高一 · 立体几何学
如图, 已知三棱柱 $A B C-A_{1} B_{1} C_{1}$ 中, $E$ 是 $B C$ 的中点, $D$ 是 $A A_{1}$ 上的动点, 且 $\frac{A D}{D A_{1}}=m$, 若 $A E / /$ 平面 $D B_{1} C$,则 $m$ 的值为 $(\quad)$

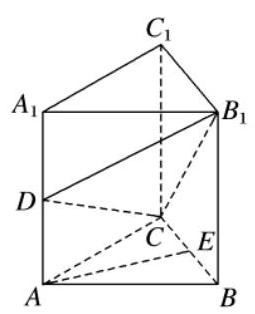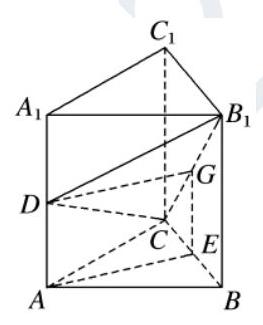
A. $\frac{1}{2}$
B. $1 \quad C \cdot \frac{3}{2}$
D. 2
答案: B
解析: , 取 $C B_{1}$ 的中点 $G$, 连接 $G E, D G$, 当 $m=1$ 时, $A D=G E=\frac{1}{2} B B_{1}$ 且 $A D / / G E, \therefore$ 四边形 $A D G E$为平行四边形, 则 $A E / / D G$, 可得 $A E / /$ 平面 $D B_{1} C$.